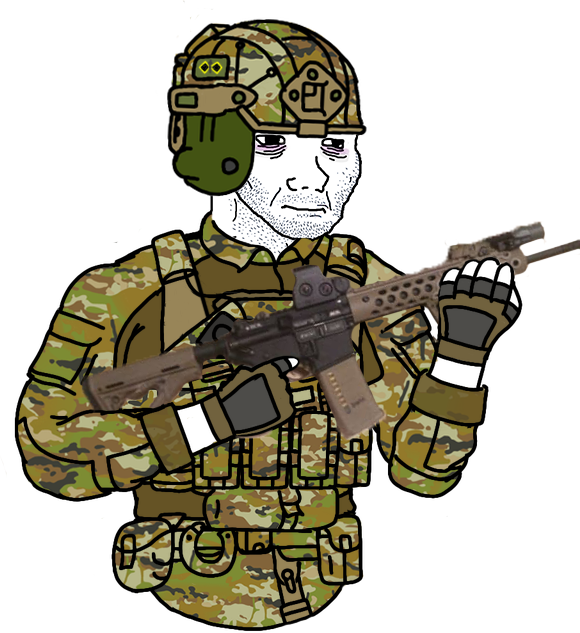
Label: 5_Doomer